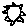
Label: sun